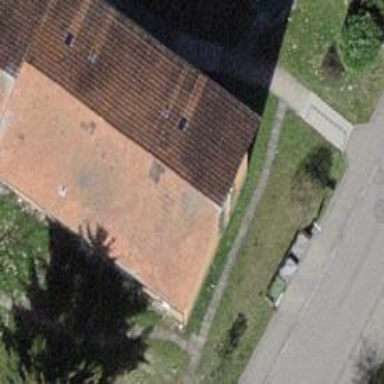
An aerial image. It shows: Residential building.